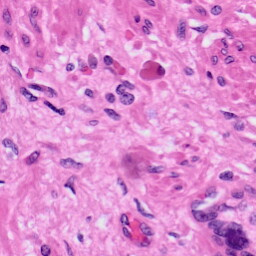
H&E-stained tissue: Prostate